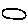
Label: circle